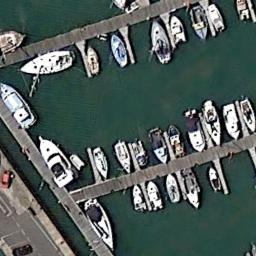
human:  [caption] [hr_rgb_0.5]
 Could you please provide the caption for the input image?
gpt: Only a few boats stopped in the upper left corner of the harbor .

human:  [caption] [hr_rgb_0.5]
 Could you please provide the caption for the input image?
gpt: The harbor has lots of neatly docked boats and the color of the waters is green .

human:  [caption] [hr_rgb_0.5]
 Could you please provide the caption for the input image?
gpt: There are many ships in the harbor .

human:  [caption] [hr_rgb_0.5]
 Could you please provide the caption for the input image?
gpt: There are some yachts lined up on the sea by the harbor .

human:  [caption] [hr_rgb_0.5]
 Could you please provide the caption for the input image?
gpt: There are some ships at the harbor .